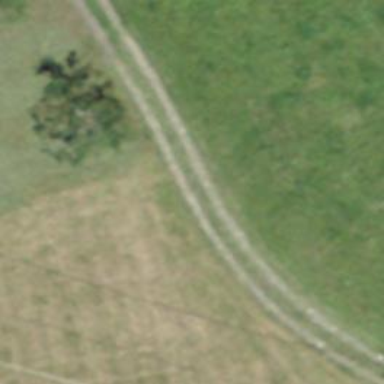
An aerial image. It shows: Unpaved track with grade2 surface.